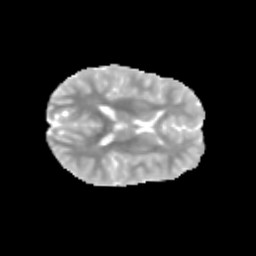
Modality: MD
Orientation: axial
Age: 9
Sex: female
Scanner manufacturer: siemens
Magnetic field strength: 3 T
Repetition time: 3.8 s
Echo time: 0.07 s